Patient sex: M
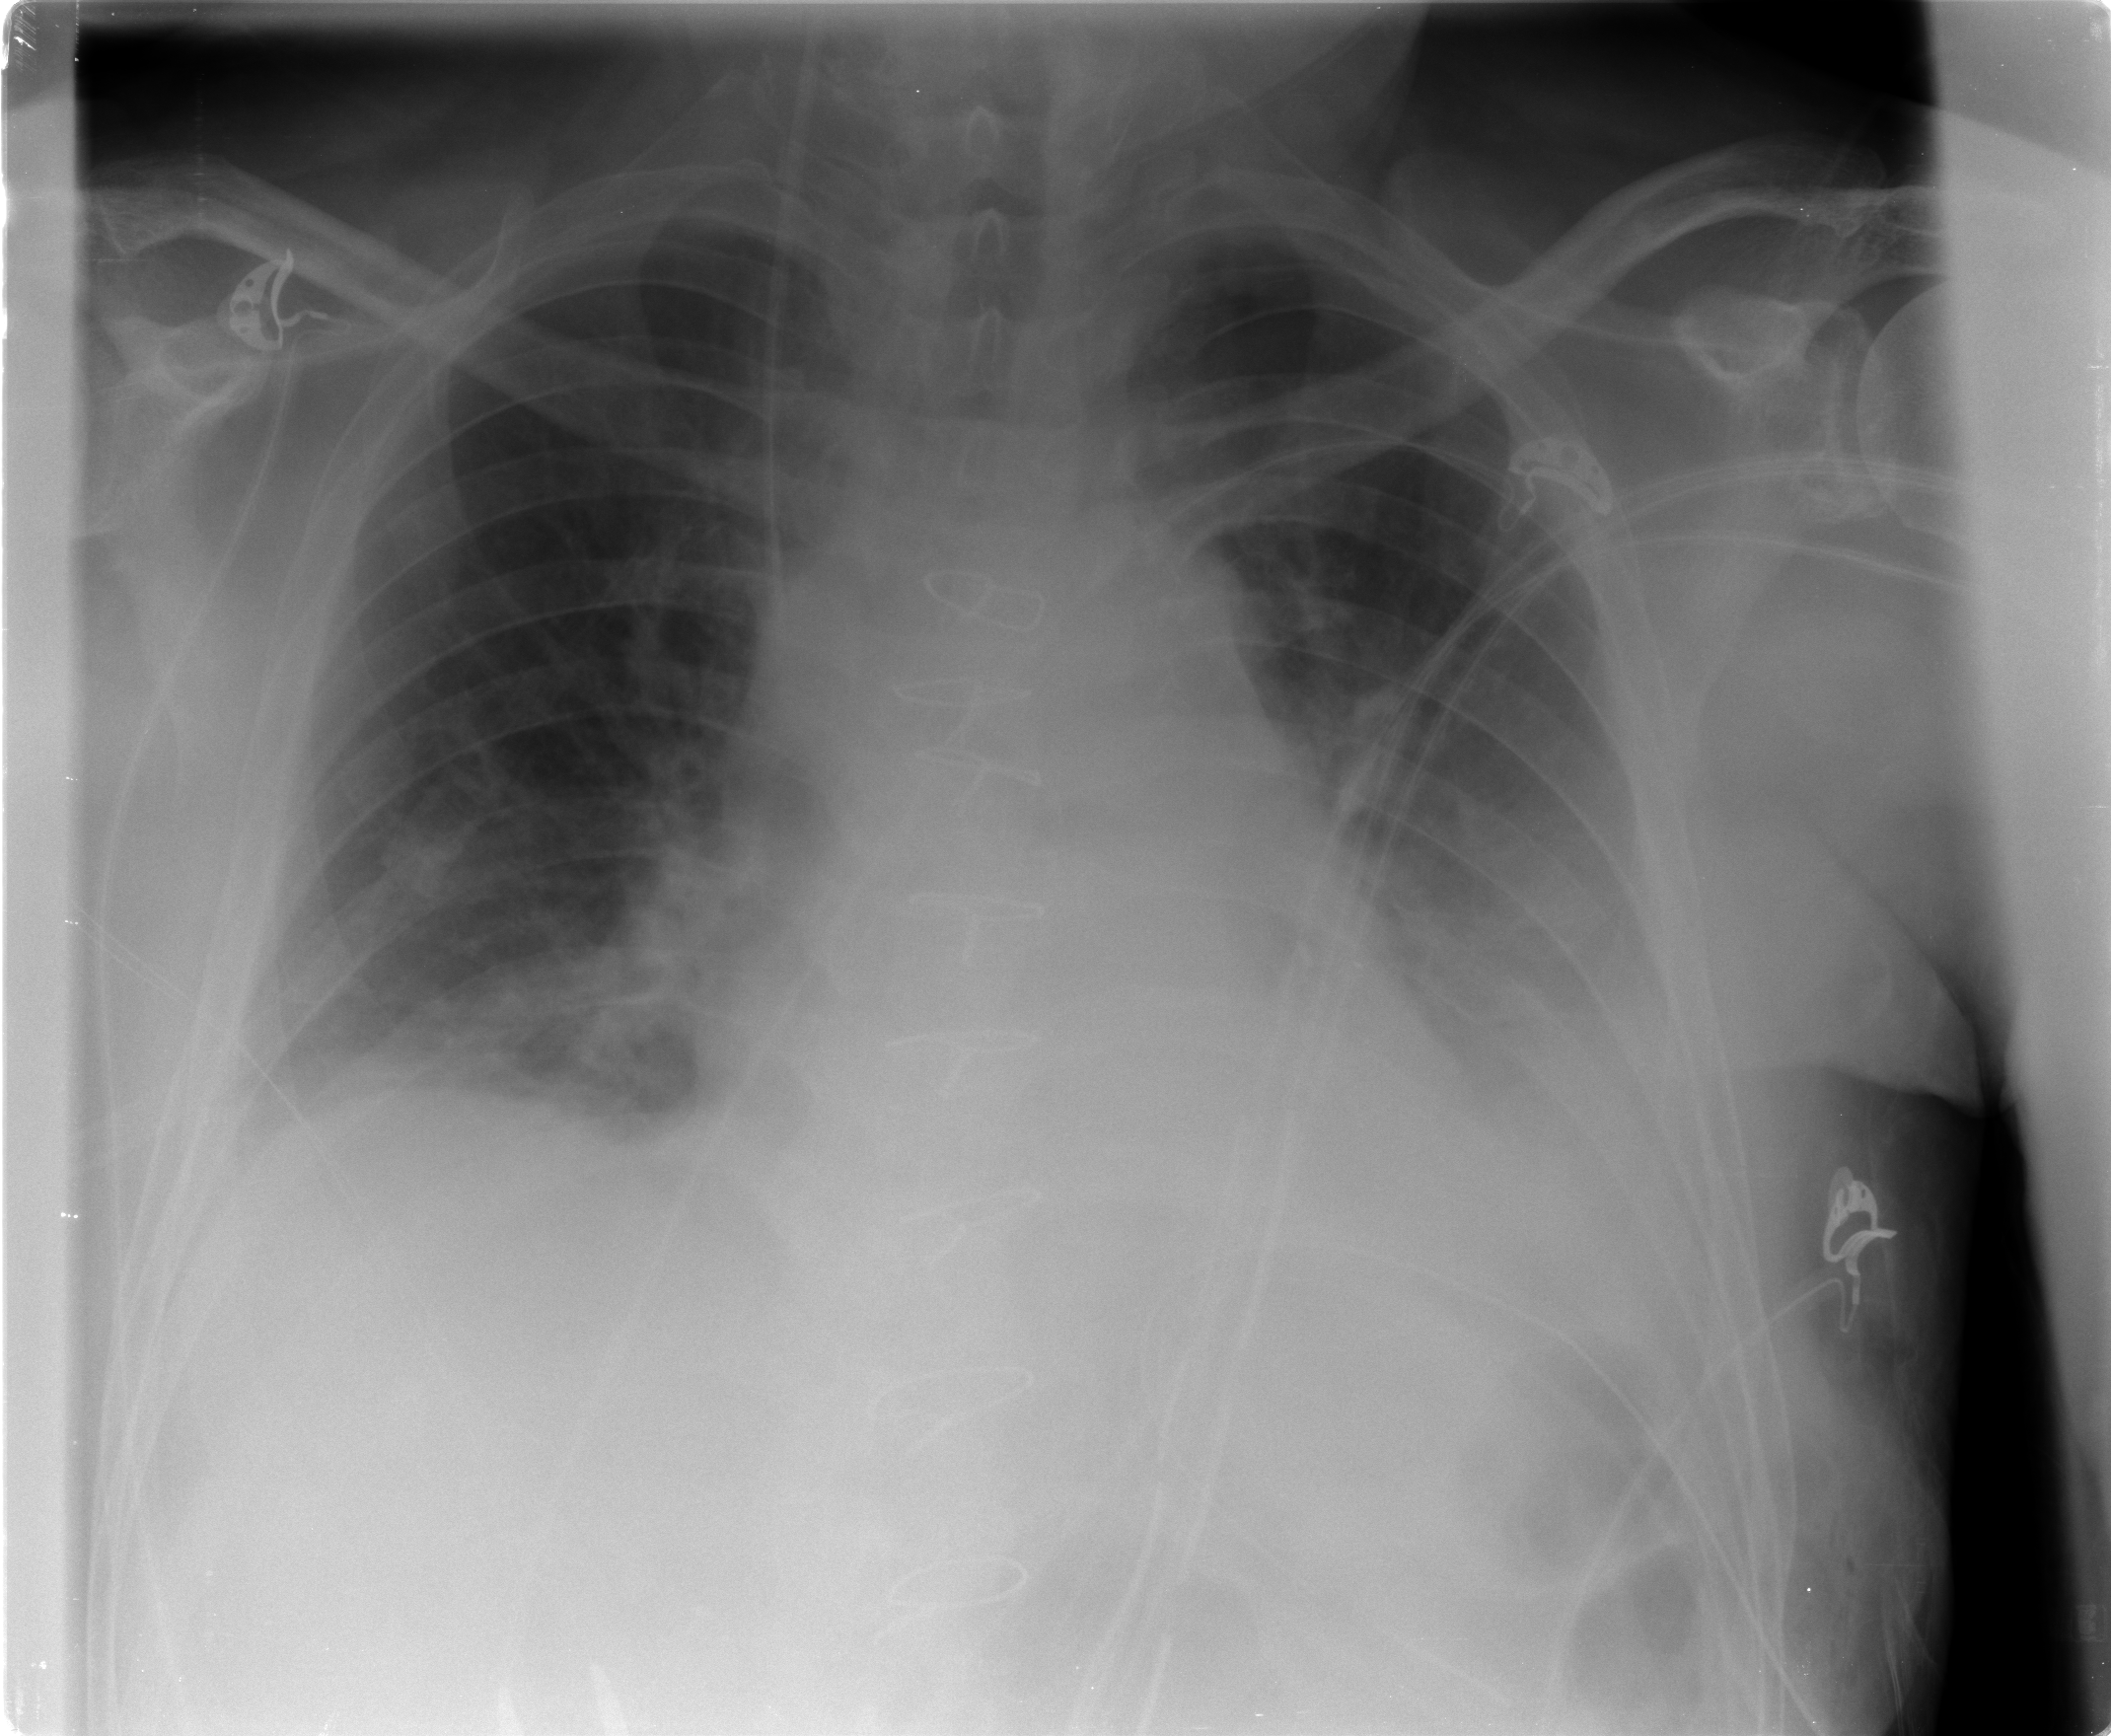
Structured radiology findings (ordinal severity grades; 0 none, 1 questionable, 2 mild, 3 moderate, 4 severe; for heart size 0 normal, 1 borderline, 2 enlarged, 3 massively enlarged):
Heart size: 0
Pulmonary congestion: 2
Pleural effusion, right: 1
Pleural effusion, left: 3
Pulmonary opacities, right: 0
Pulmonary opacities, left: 0
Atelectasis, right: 2
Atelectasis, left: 2